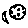
Label: moon